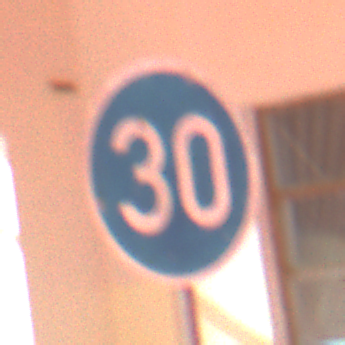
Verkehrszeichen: VorgeschriebeneMindestgeschwindigkeit
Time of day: Night
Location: Outdoor (Urban)
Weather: Overcast
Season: Winter
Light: Artificial